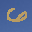
Label: 6